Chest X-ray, PA view. Patient: 41 years old, sex F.
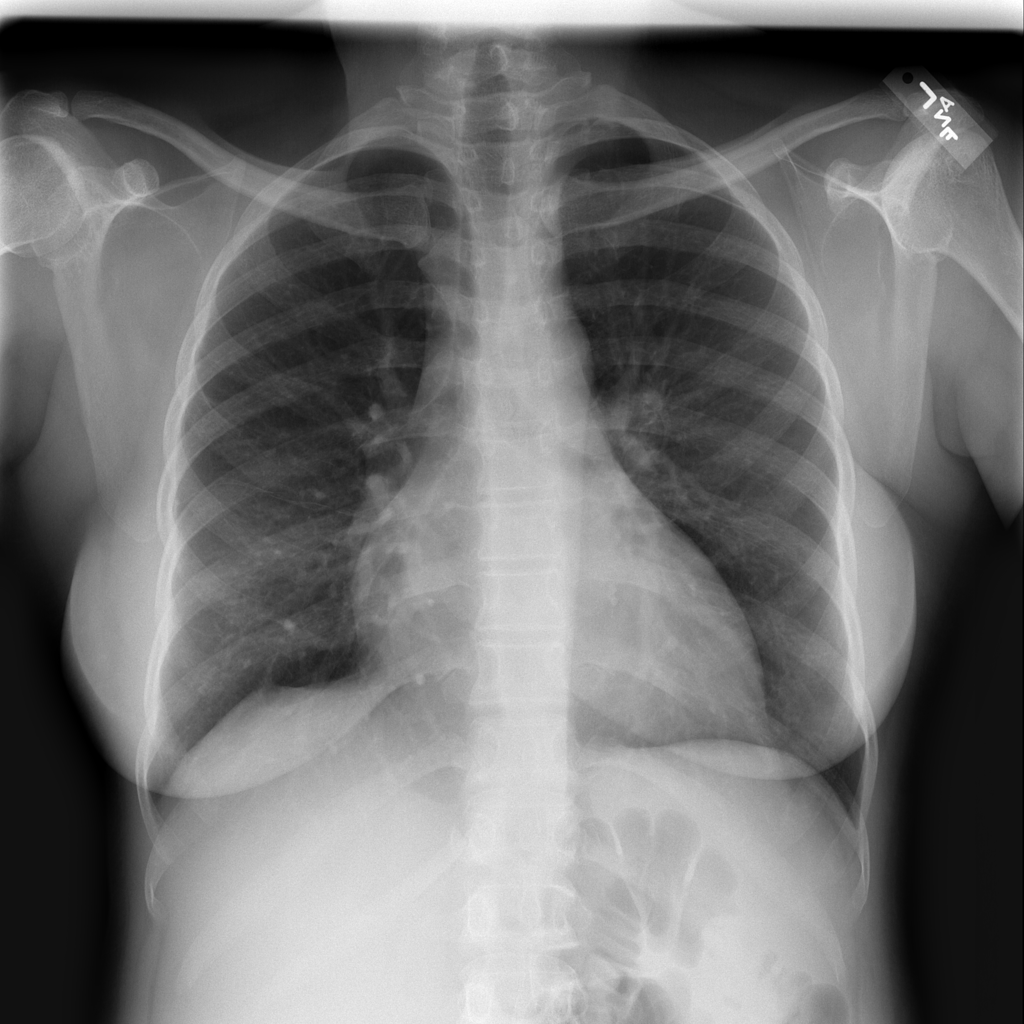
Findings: Cardiomegaly, Infiltration